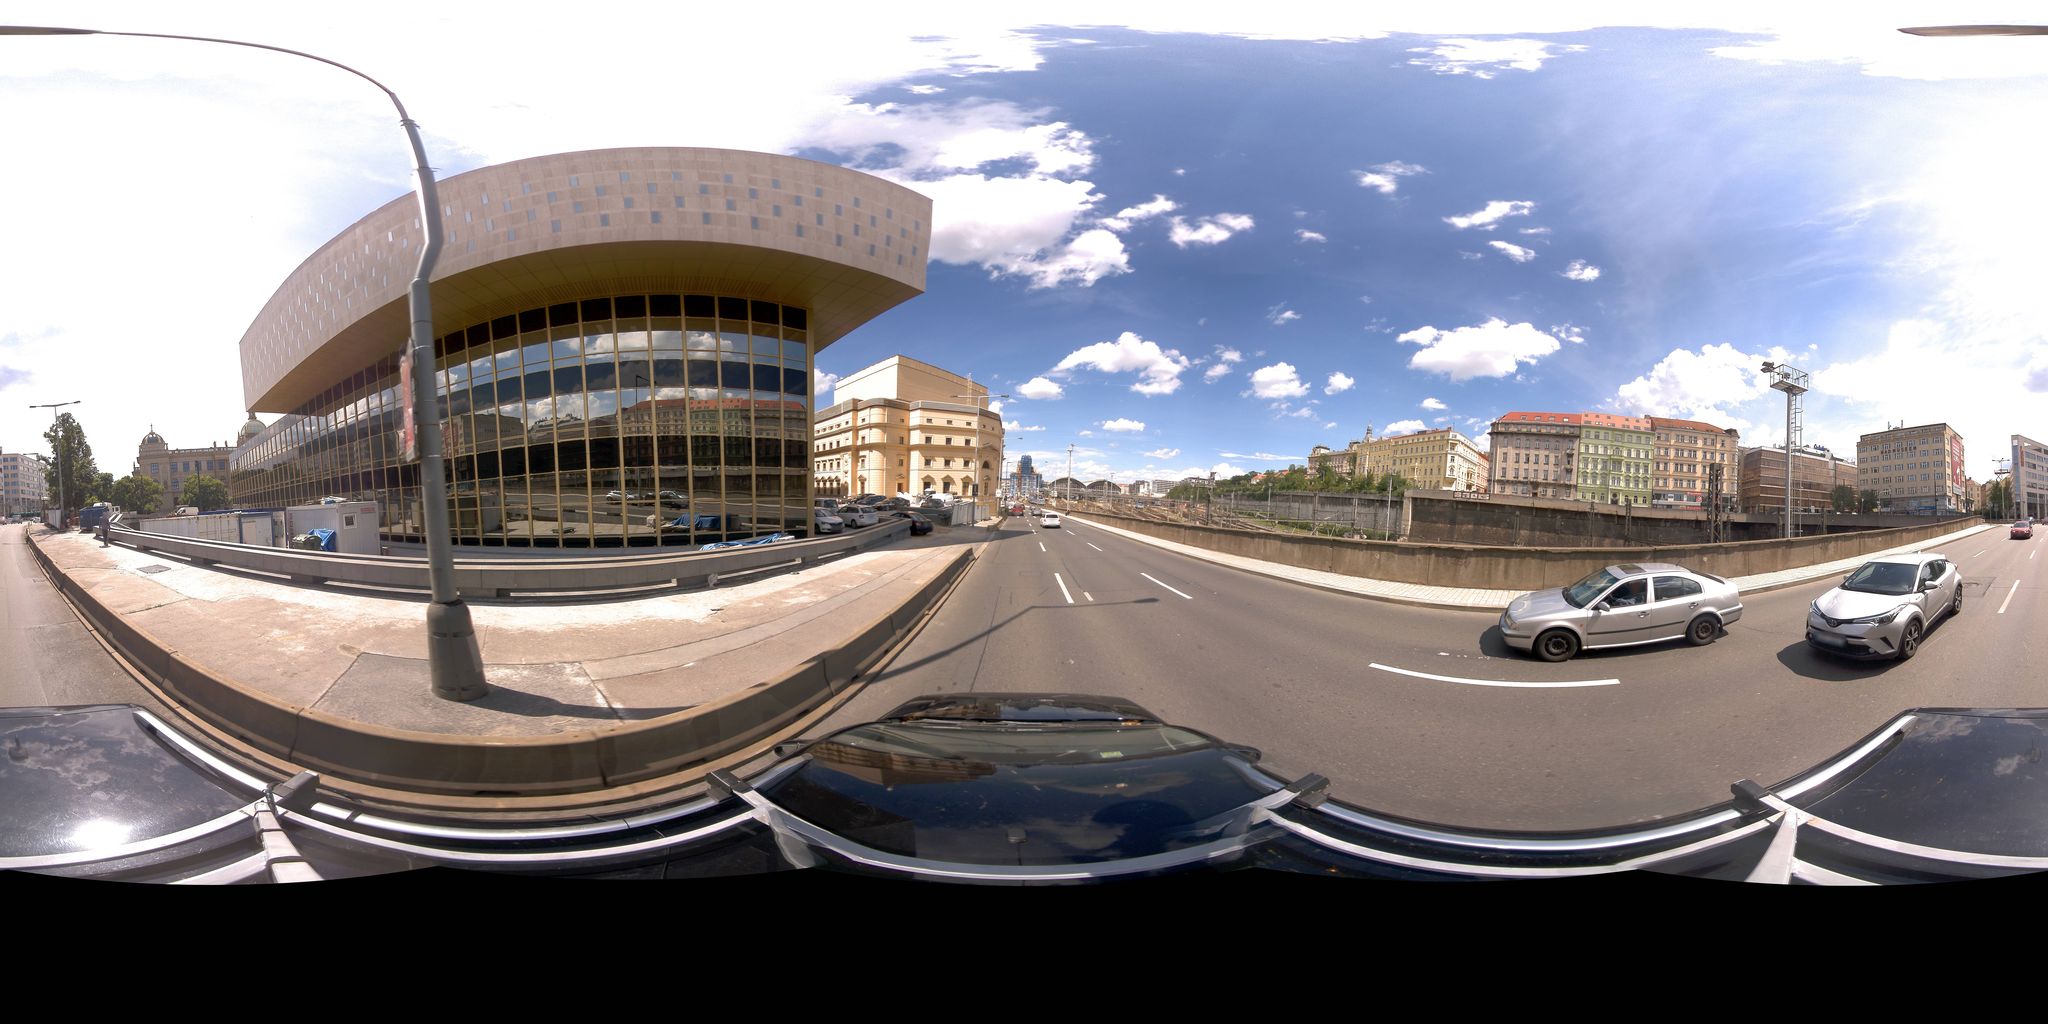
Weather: clear
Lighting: day
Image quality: good
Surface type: cycling surface
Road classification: primary
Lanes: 3
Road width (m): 2.0
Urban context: urban centre
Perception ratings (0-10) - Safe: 1.59, Lively: 4.62, Beautiful: 4.23, Boring: 1.65, Depressing: 2.03, Wealthy: 3.12